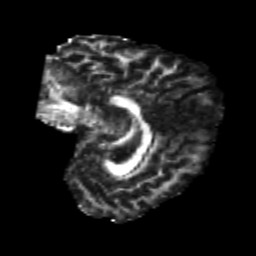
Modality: FA
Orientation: sagittal
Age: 24
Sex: male
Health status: healthy
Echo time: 0.074 s